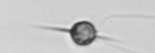
Label: Acanthoica_quattrospina